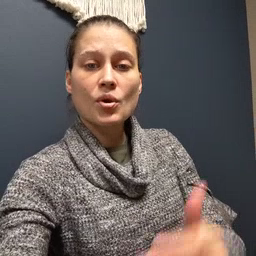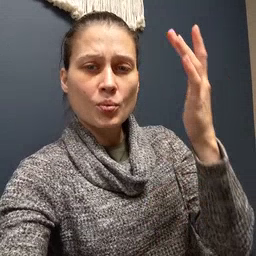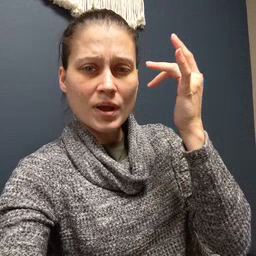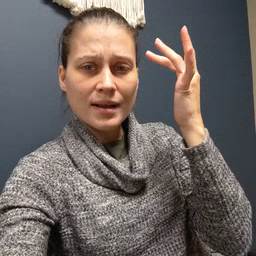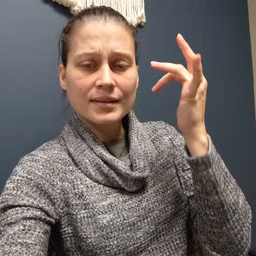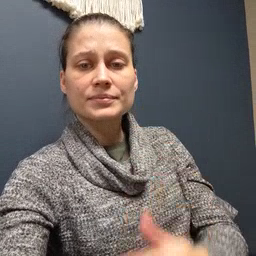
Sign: why